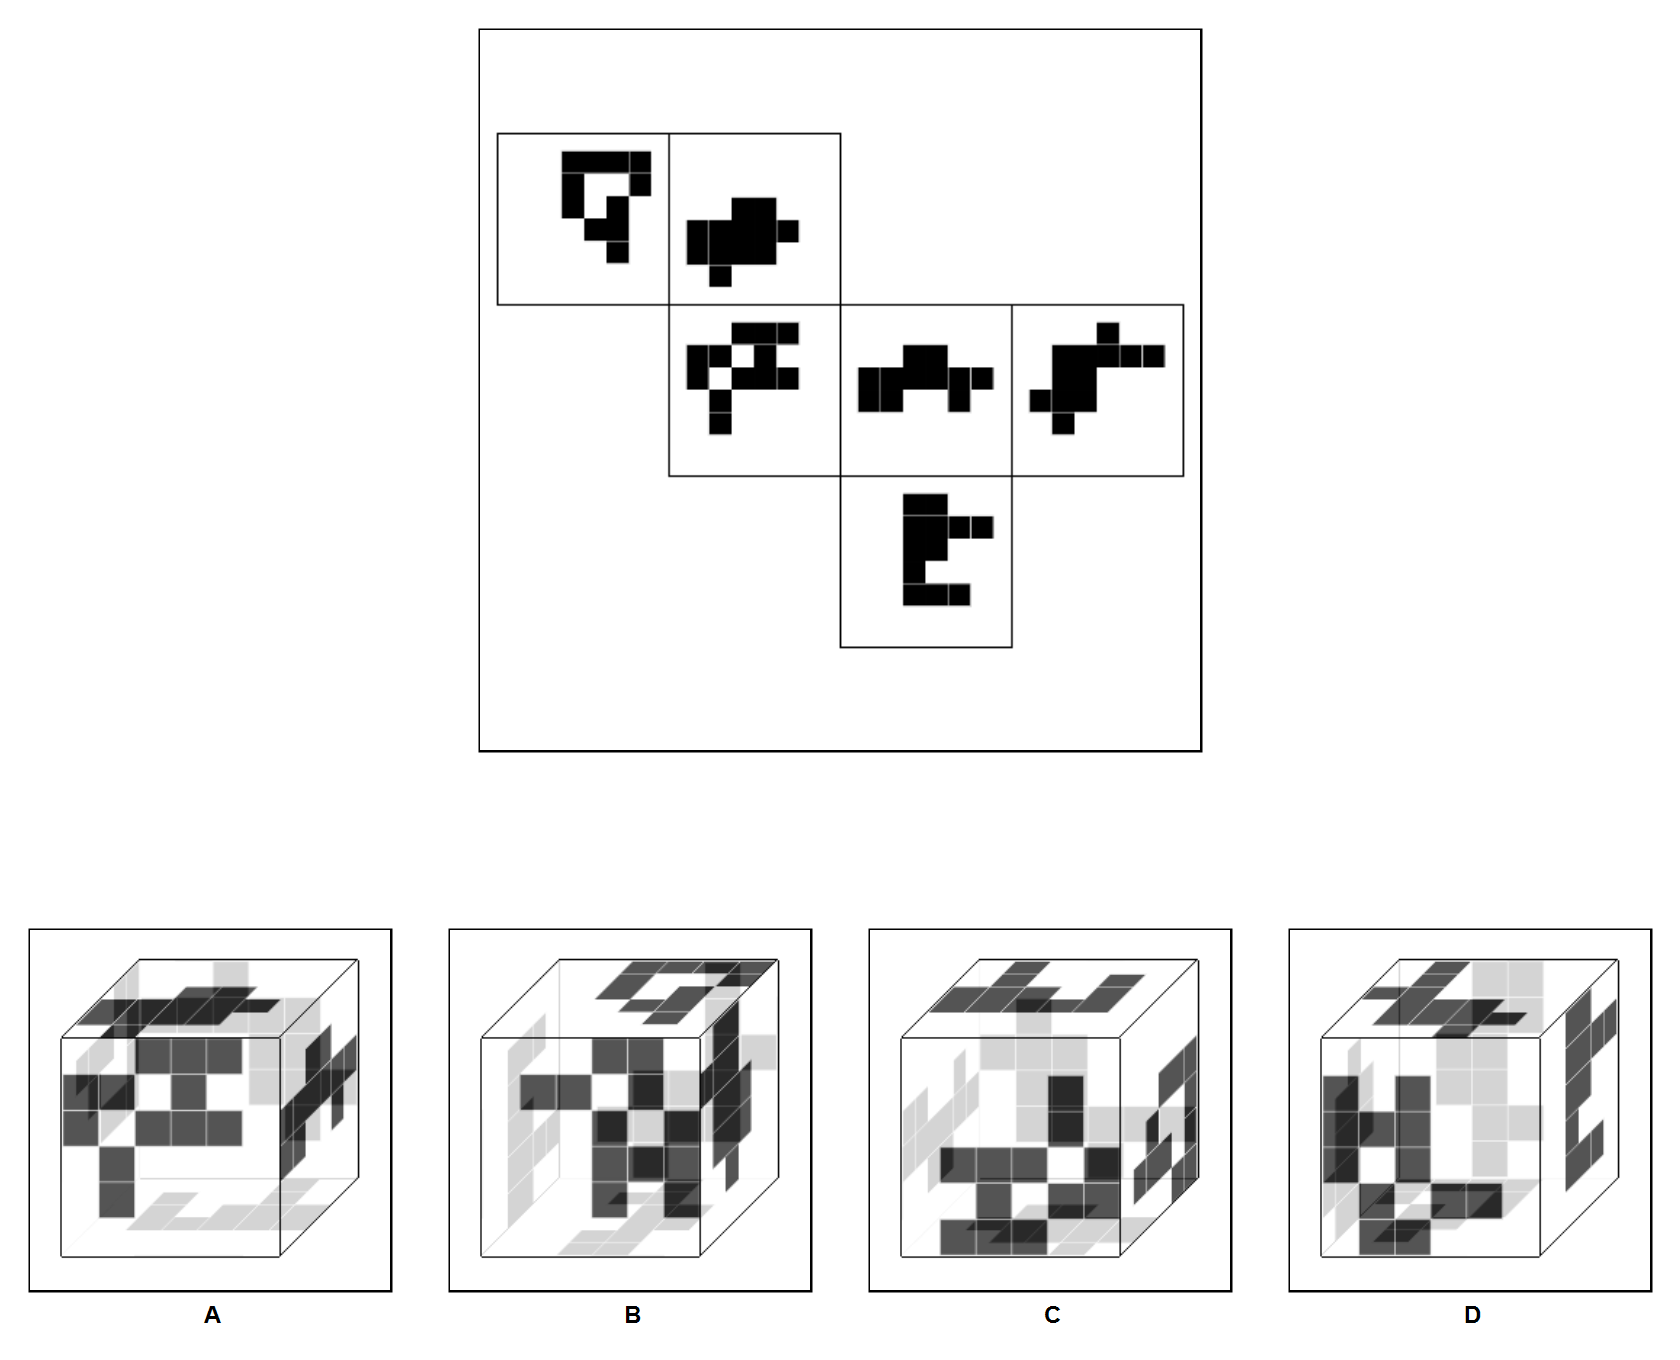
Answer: D